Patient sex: F
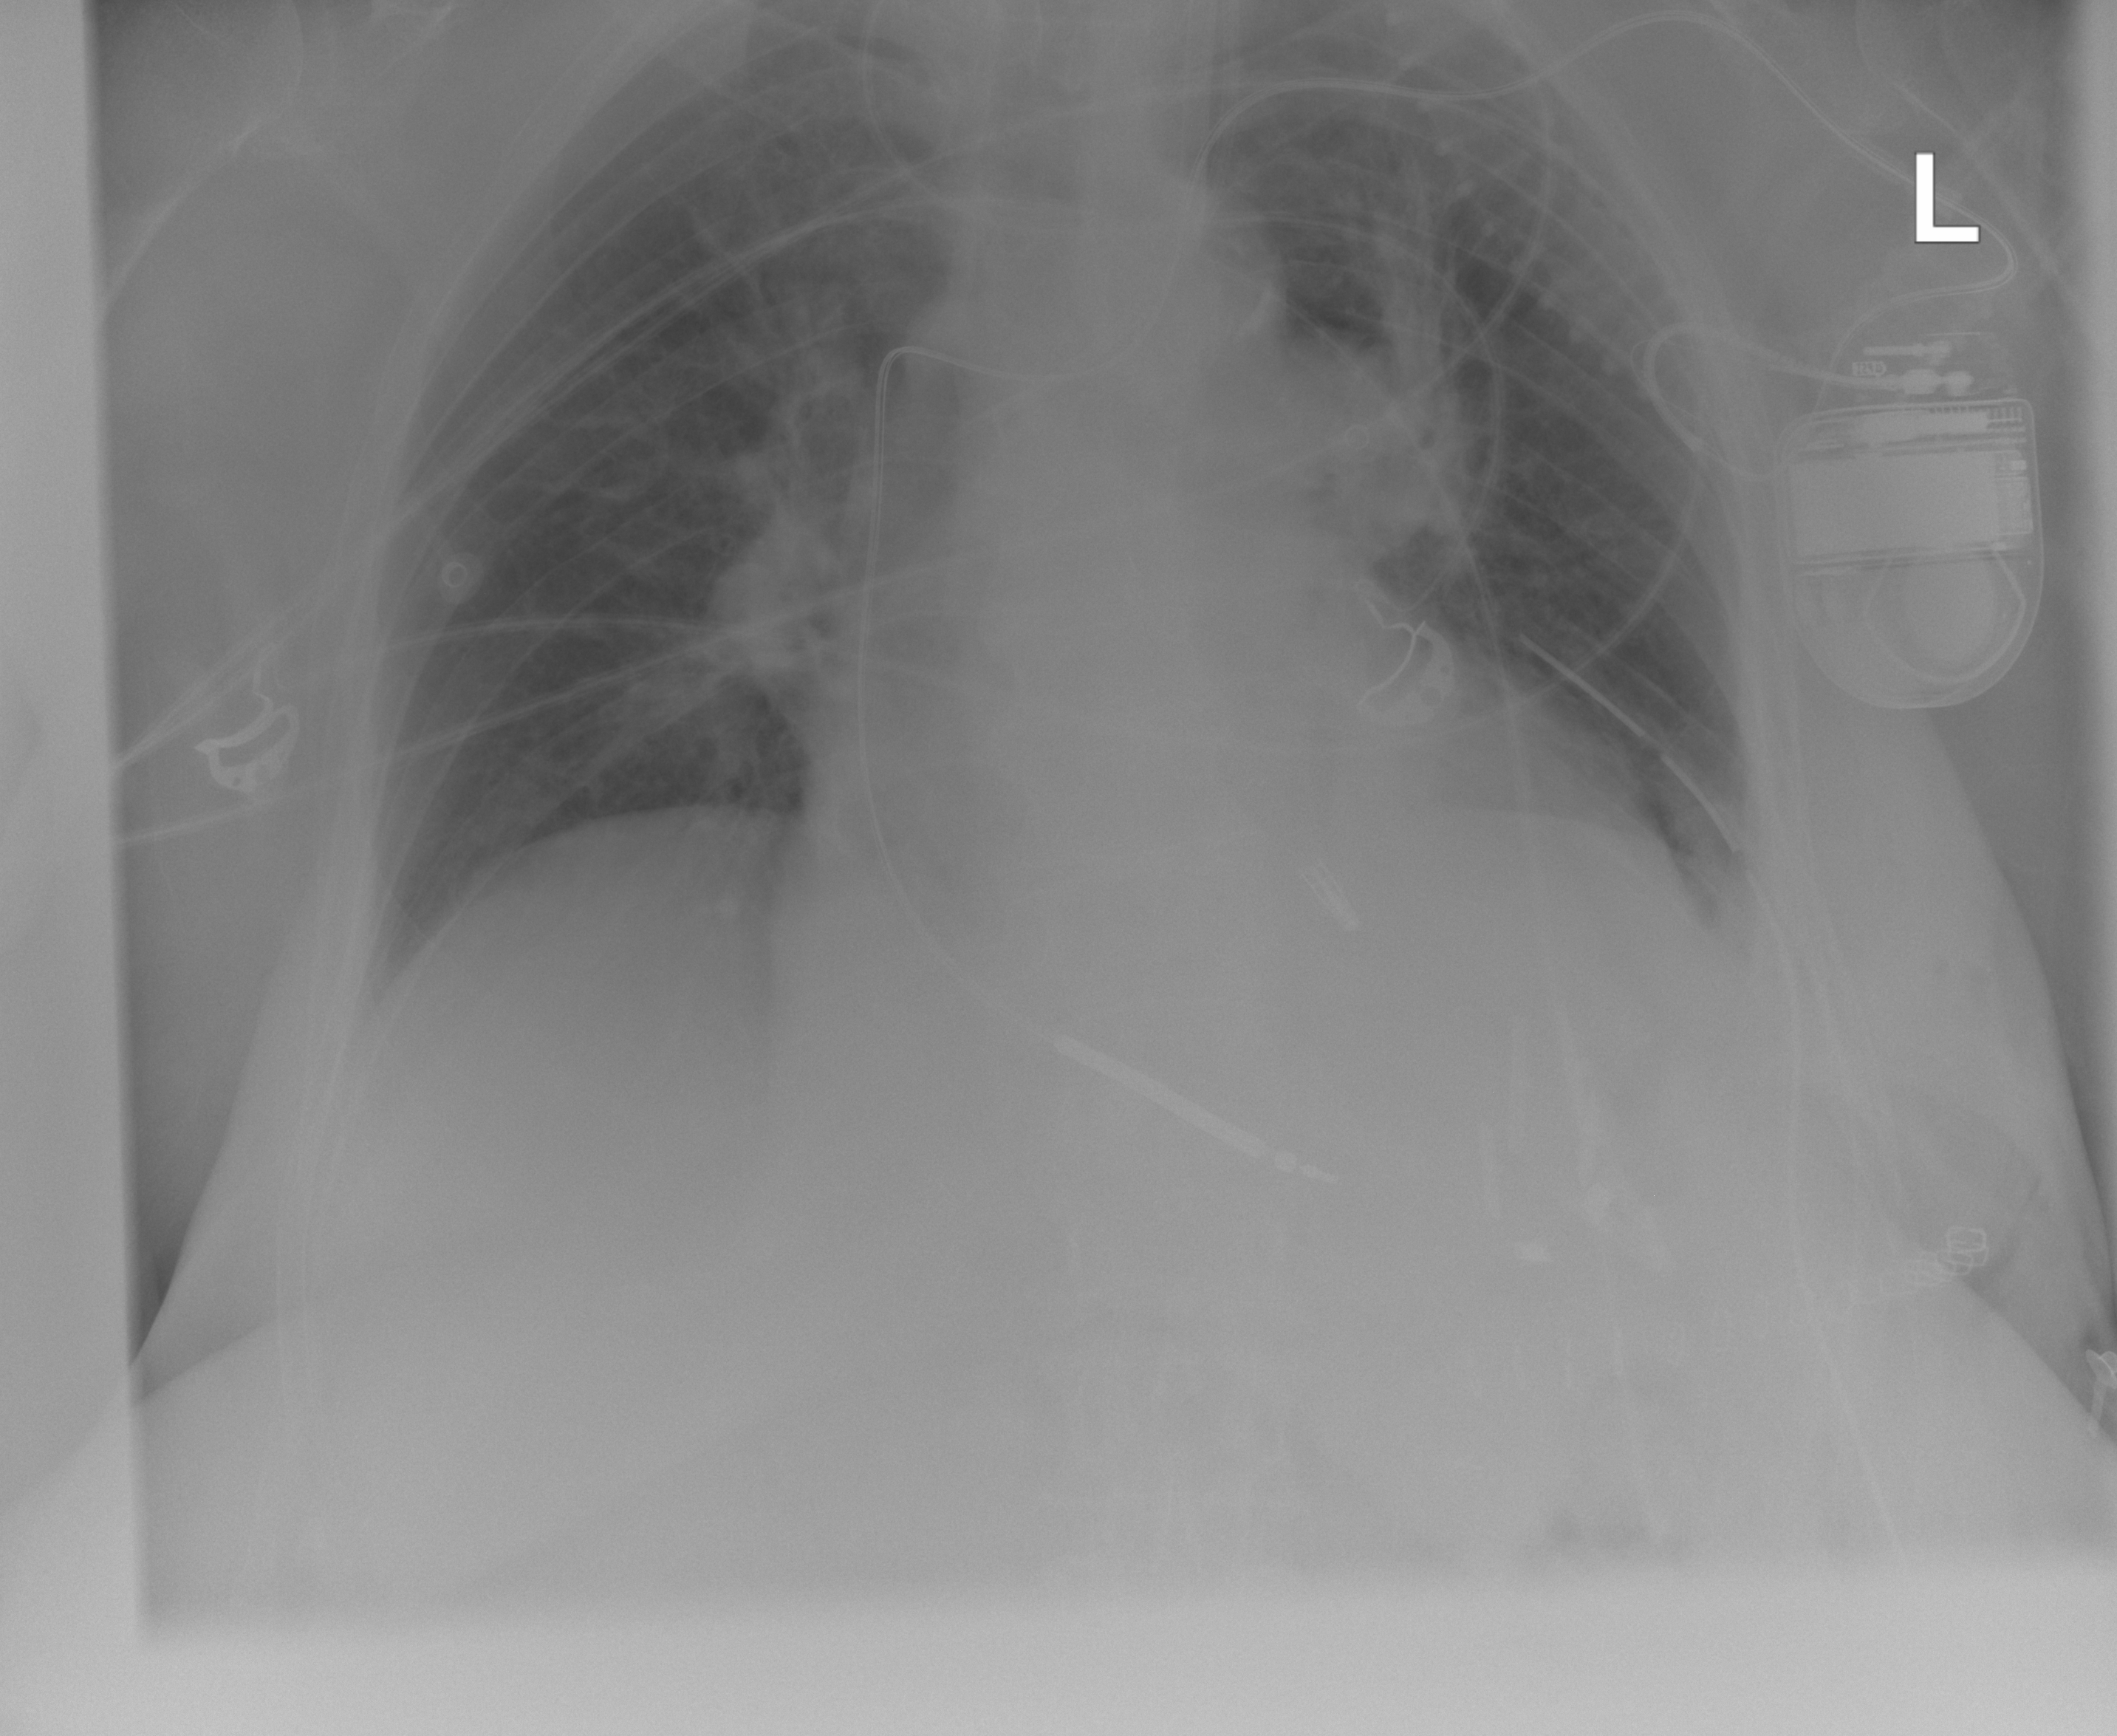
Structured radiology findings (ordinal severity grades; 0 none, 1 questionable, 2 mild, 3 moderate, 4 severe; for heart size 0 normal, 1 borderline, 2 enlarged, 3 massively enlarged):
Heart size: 2
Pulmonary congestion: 2
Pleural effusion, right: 0
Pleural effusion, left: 0
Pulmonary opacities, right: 0
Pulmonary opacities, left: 0
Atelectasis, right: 0
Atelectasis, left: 0